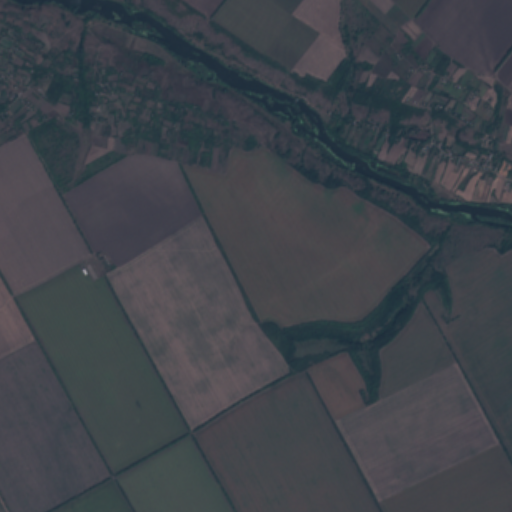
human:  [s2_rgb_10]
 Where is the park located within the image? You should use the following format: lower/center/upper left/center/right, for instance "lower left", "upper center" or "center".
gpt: The park is located in the upper left of the image.
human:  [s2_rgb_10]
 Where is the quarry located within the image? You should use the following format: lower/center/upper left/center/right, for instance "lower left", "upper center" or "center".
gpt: The quarry is located in the center right of the image.
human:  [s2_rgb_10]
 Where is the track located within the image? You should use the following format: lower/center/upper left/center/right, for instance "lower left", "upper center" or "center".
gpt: There is no track in the image.